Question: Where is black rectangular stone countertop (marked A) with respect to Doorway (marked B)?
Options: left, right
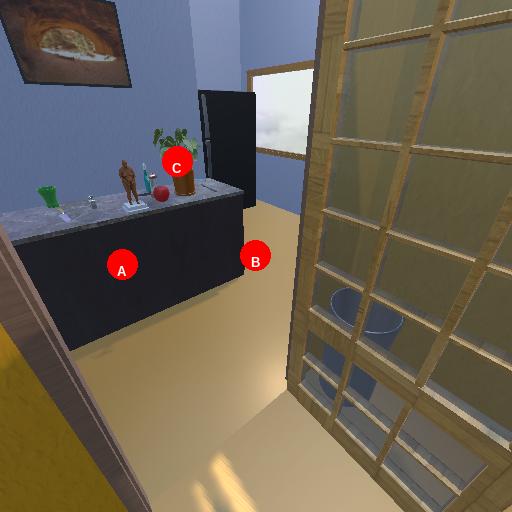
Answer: left